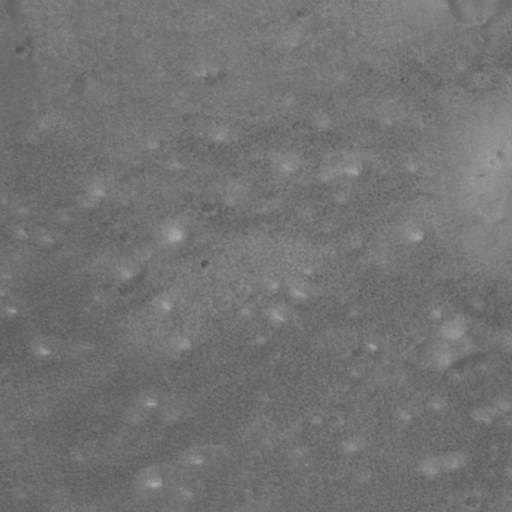
Classes present: Background, Cone